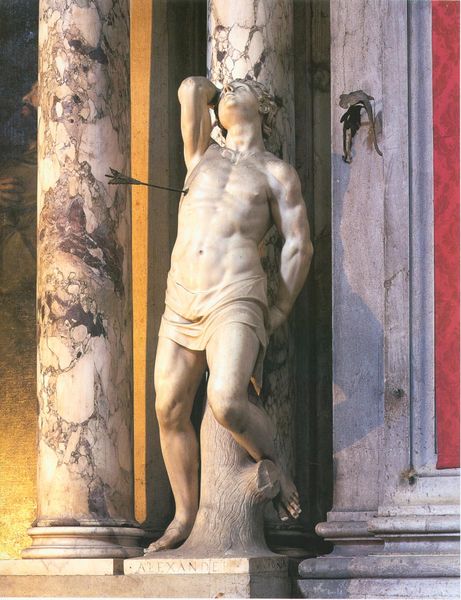
Titel: Hl. Sebastian
Künstler: Alessandro Vittoria
Standort: Venedig, S. Salvatore (EU - I - Venetien)
Schlagwörter: akt, baum, feder, kopf, lendenschurz, mann, nackt, wunde, gelb, brust, haar, marmor, säule, säulen, rot, arm, falten, federn, sockel, stein, tod, tot, ast, baumstamm, kirche, haare, renaissance, skulptur, statue, italien, krieg, lehnen, muskeln, metall, halbakt, plastik, podest, barfuß, rom, sterben, antik, heiliger, herz, maum, basis, verletzung, schaft, pfeil, baumstumpf, pfeile, schießen, mamor, skultpur, bildhauerarbeit, martyrer, sebastian, hl. sebastian, pfeilschaft